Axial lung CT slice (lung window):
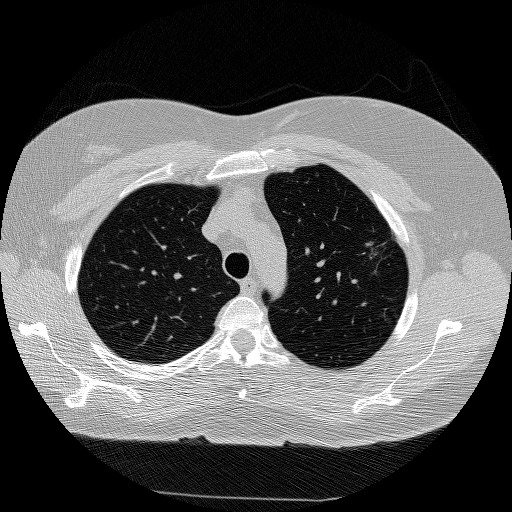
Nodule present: yes
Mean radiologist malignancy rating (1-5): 5